Interaction volume radius: 10 \u00c5
Interaction volume height: 15 \u00c5
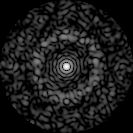
Disorder parameter: 0.8315